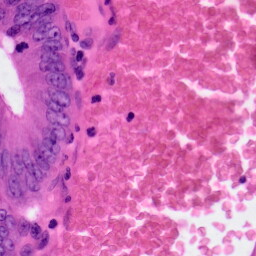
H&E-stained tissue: Colon